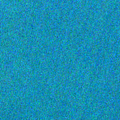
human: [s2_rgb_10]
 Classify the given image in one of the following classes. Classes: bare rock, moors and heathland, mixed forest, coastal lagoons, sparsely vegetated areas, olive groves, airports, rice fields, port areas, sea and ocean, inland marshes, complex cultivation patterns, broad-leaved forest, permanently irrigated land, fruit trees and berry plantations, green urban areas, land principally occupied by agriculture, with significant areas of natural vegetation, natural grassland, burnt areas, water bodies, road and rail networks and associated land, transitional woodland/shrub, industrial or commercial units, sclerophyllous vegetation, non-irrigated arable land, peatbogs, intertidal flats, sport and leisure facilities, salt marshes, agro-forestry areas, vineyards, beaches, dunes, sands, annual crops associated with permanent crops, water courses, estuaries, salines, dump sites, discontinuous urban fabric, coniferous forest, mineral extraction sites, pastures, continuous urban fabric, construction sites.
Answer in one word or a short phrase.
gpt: sea and ocean